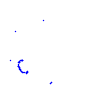
Particle: kaon